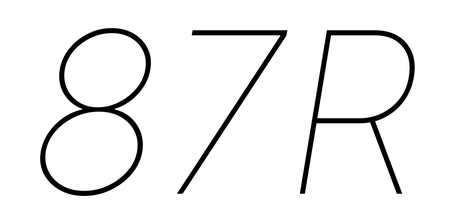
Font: Inter-Italic_Thin_Italic